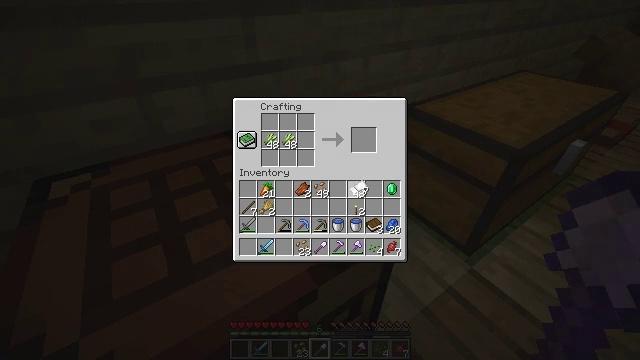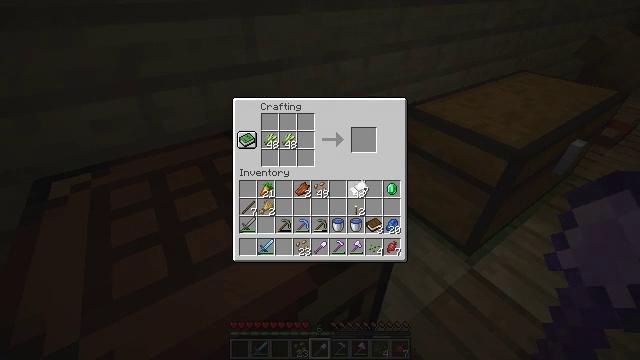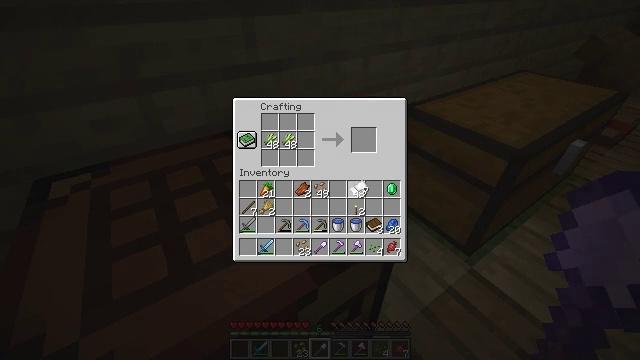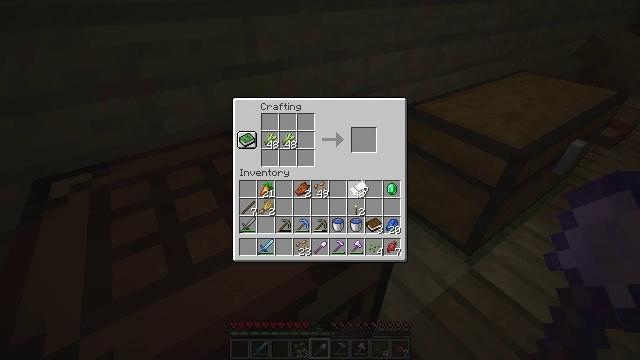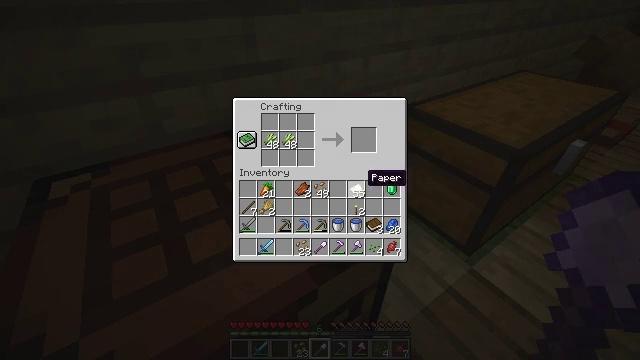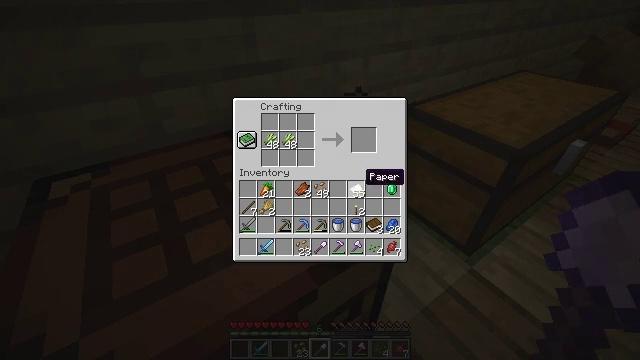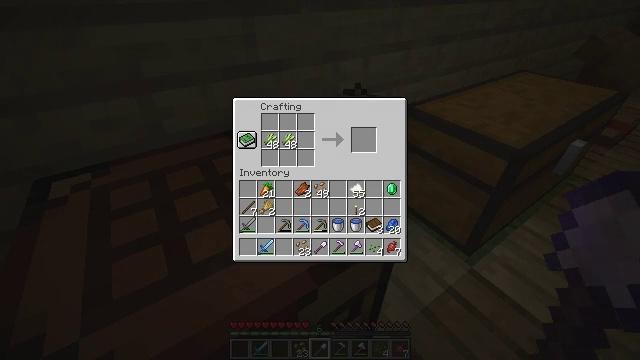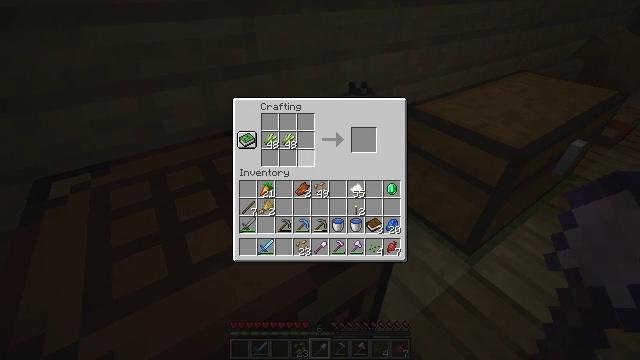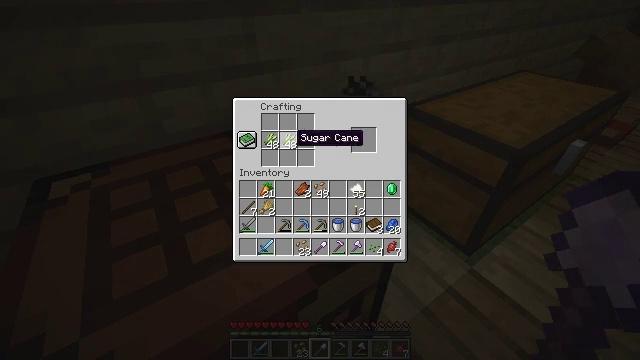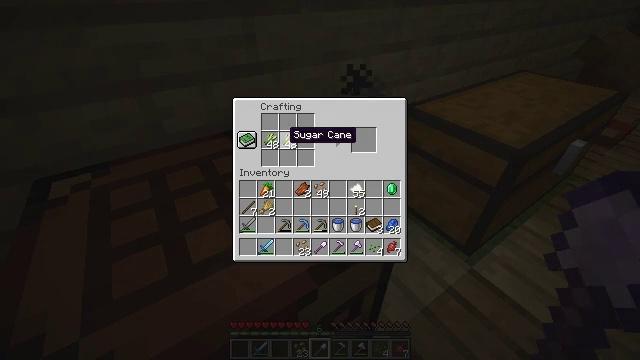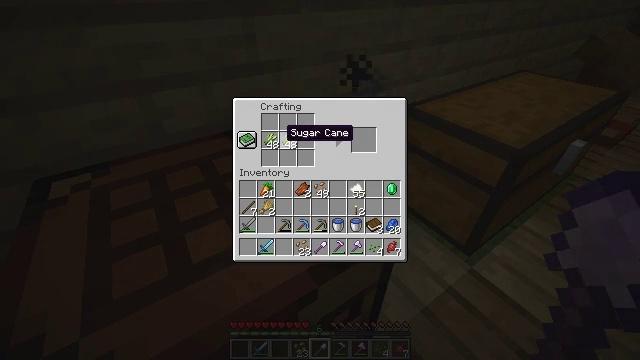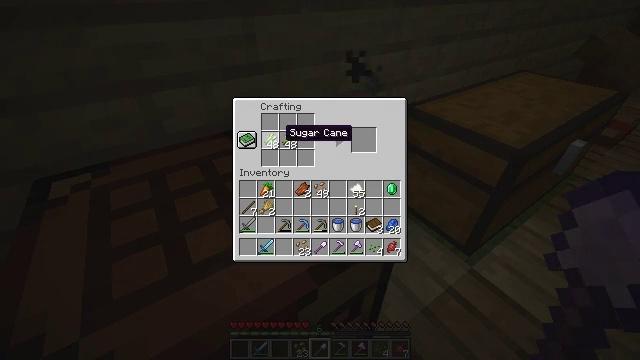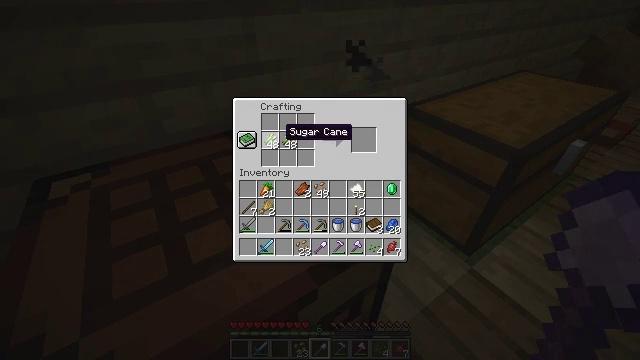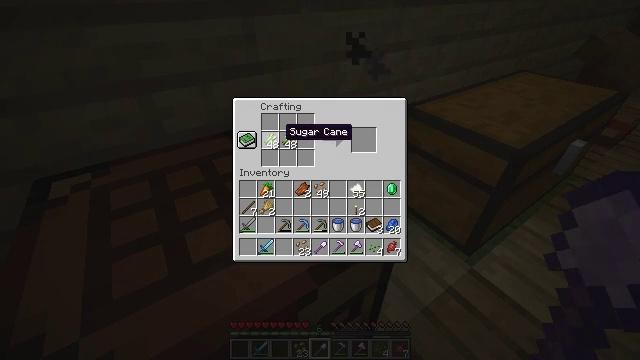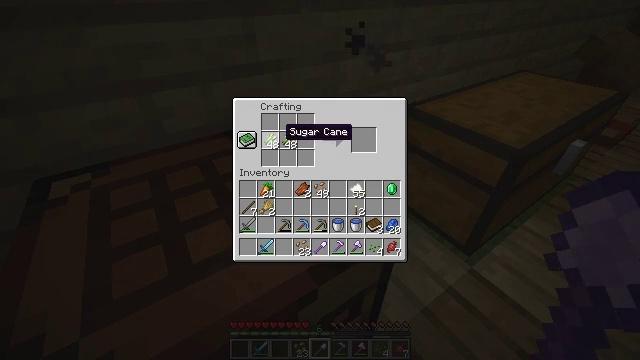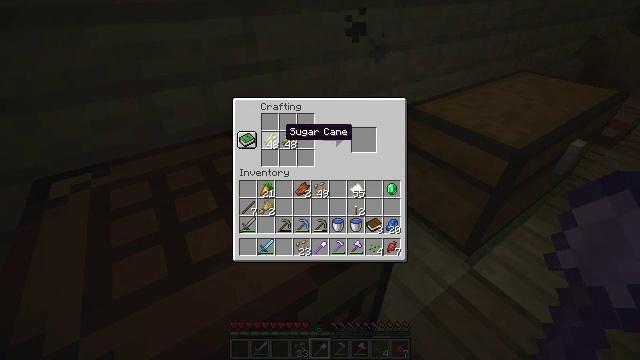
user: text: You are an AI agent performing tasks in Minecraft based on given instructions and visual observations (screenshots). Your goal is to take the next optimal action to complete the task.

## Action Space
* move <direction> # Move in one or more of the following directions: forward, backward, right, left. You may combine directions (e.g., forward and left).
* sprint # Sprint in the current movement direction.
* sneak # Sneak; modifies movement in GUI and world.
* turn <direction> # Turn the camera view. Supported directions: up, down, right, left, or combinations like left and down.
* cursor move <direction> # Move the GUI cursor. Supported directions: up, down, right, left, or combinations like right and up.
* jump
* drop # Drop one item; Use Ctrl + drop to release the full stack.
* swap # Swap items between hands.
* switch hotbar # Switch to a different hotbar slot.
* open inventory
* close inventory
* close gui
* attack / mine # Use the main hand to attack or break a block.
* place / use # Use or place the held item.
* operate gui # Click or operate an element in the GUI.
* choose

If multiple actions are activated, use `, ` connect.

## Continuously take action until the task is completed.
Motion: motion action
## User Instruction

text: Open the crafting table to make paper.
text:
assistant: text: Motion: operate gui
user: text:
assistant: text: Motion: operate gui
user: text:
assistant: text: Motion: operate gui
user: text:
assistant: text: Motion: no_op
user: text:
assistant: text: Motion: no_op
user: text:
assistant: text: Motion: cursor move left and up
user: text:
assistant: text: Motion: cursor move left and up
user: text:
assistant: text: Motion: cursor move left and up
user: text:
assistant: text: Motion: cursor move left
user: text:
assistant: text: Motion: no_op
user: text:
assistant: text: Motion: no_op
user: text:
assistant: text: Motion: no_op
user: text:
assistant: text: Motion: no_op
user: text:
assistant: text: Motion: no_op
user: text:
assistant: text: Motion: no_op
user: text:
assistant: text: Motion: no_op
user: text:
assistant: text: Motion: no_op
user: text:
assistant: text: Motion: no_op
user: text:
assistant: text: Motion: no_op
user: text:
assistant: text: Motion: choose
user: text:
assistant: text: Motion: choose
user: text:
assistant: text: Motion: no_op
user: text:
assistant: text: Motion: no_op
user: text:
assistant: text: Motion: cursor move right
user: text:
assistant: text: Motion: cursor move right
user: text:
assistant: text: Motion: no_op
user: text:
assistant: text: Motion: no_op
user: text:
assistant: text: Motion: no_op
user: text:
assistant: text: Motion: cursor move right
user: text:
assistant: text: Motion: no_op